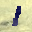
Label: 1